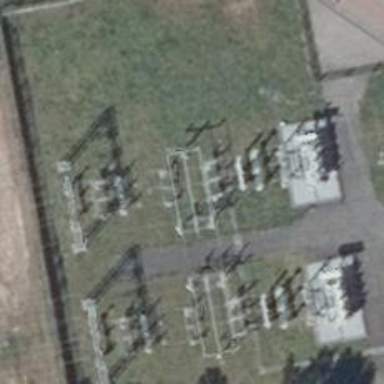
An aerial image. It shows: Three cables of power line.